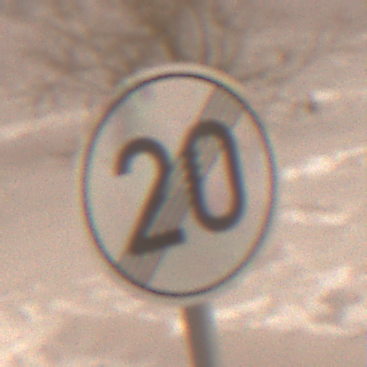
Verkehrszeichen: EndeGeschwindigkeit20
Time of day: Night
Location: Outdoor (Urban)
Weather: Overcast
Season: Winter
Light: Artificial